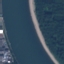
Land use / land cover class: River